Question: I have implemented CardView in my app and everything works fine except there is a little padding around the image if I put radius to the card.
It appears like this:

But in <URL> the image takes the entire cardview, so can u help me achieve that.
My layout file is like:
'''
<?xml version="1.0" encoding="utf-8"?>
<LinearLayout xmlns:android="http://schemas.android.com/apk/res/android"
xmlns:card_view="http://schemas.android.com/apk/res-auto"
android:layout_width="match_parent"
android:layout_height="match_parent"
android:orientation="vertical"
android:padding="8dp">
<android.support.v7.widget.CardView
android:layout_width="match_parent"
android:layout_height="200dp"
card_view:cardBackgroundColor="@android:color/white"
card_view:cardCornerRadius="4dp">
<ImageView
android:id="@+id/media_image_view"
android:layout_width="match_parent"
android:layout_height="match_parent"
android:scaleType="centerCrop"/>
<RelativeLayout
android:layout_width="match_parent"
android:layout_height="wrap_content"
android:layout_gravity="bottom"
android:alpha="0.8"
android:background="?attr/colorPrimary"
android:padding="4dp">
<TextView
android:id="@+id/media_download"
android:layout_width="wrap_content"
android:layout_height="wrap_content"
android:layout_alignParentRight="true"
android:textSize="11sp"/>
<TextView
android:id="@+id/category_name"
android:layout_width="wrap_content"
android:layout_height="wrap_content"
android:layout_alignParentLeft="true"
android:textColor="@color/primary_text"
android:textSize="12sp"/>
</RelativeLayout>
</android.support.v7.widget.CardView>
</LinearLayout>
'''
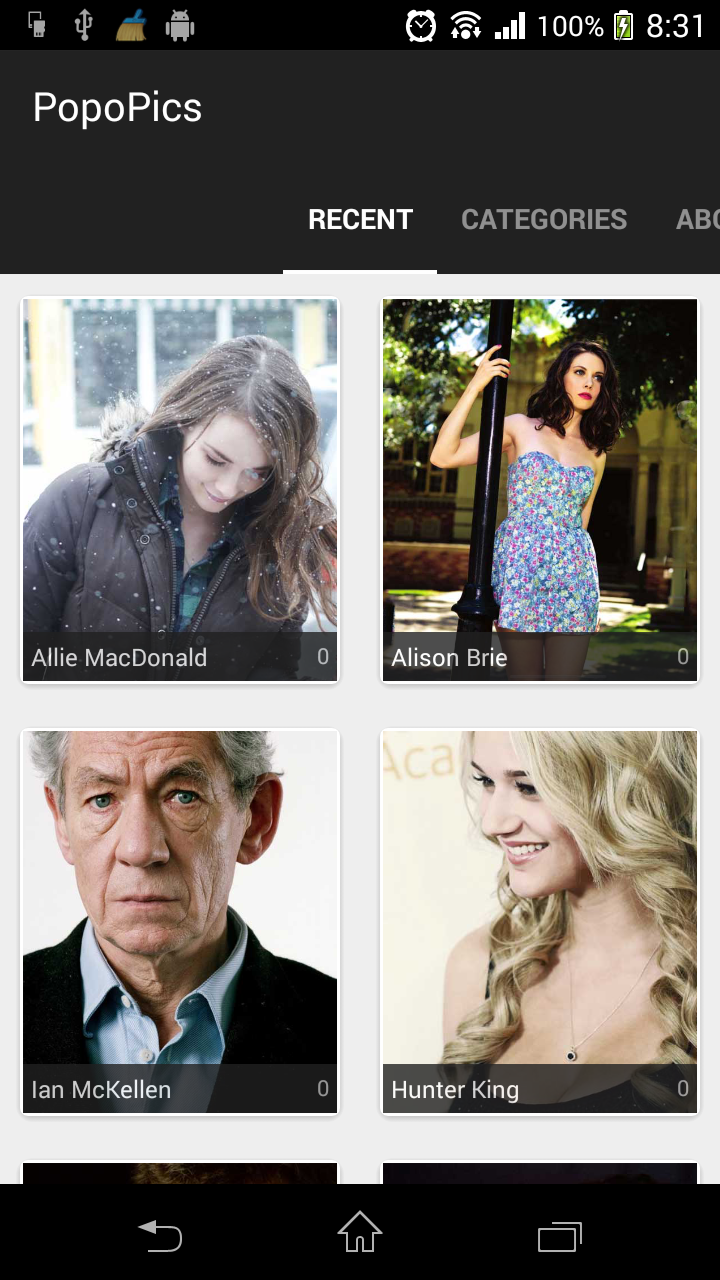
Answer: I went through the <URL> again and found that:
> On API 20 and before, CardView does not clip the bounds of the Card for the rounded corners. Instead, it adds padding to content so that it won't overlap with the rounded corners.
So for pre-lollipop devices I have to call 'setPreventCornerOverlap (false);' on the cardview.
The same can be done through xml code by adding 'app:cardPreventCornerOverlap="false"' in card view.